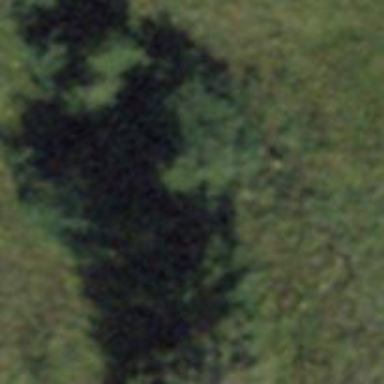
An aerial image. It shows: Row of trees in natural setting.